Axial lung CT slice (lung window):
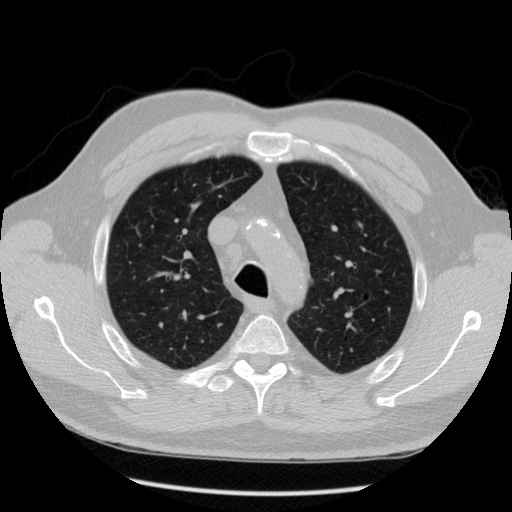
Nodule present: no